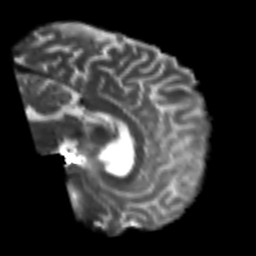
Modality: T2w
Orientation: sagittal
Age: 43
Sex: male
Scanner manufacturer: siemens
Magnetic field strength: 3 T
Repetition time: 7.3 s
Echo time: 0.087 s